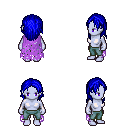
a pixel art fantasy rpg character, female body template, dark elf, purple skin, maroon tattered cape, teal pants, blue long hairstyle, four views (front, back, left, right), 2x2 character sprite sheet, small pixel art, hard edges, no anti-aliasing